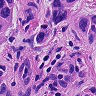
Metastatic tissue present: yes